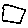
Label: square